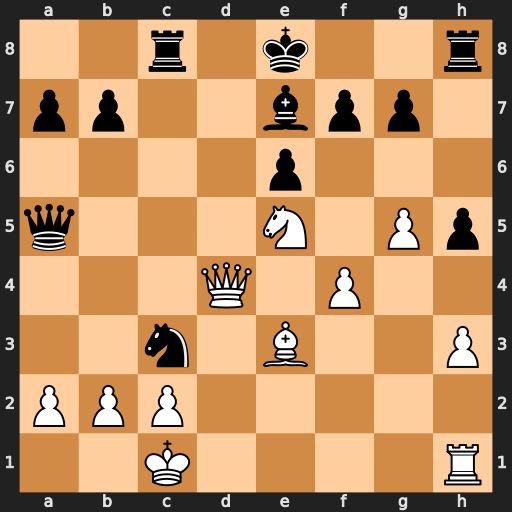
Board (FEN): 2r1k2r/pp2bpp1/4p3/q3N1Pp/3Q1P2/2n1B2P/PPP5/2K4R
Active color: w
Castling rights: k
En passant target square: -
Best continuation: Qd7+ Kf8 Qxc8+